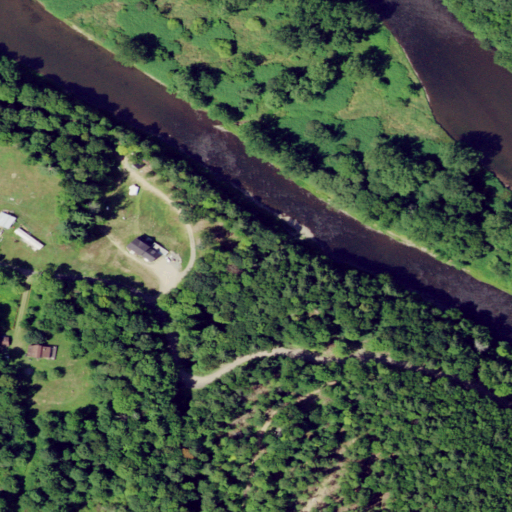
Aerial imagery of valley in New York named Nancokus Hollow containing deciduous forest, herbaceous wetlands, mixed forest, open development, open water, pasture, low intensity development, evergreen forest, grassland, medium intensity development, and woody wetlands